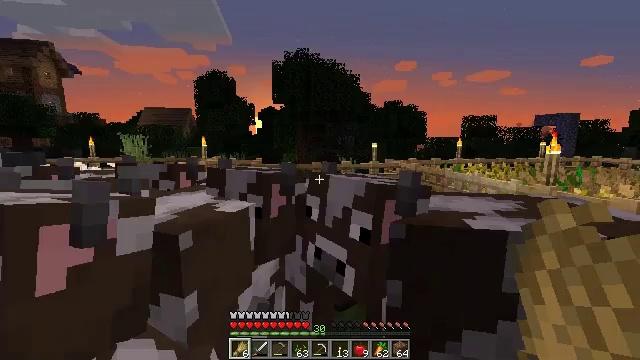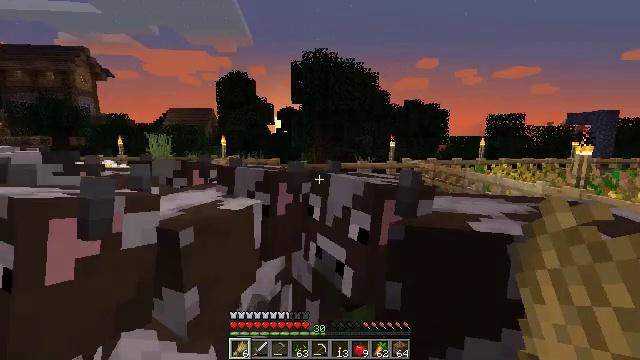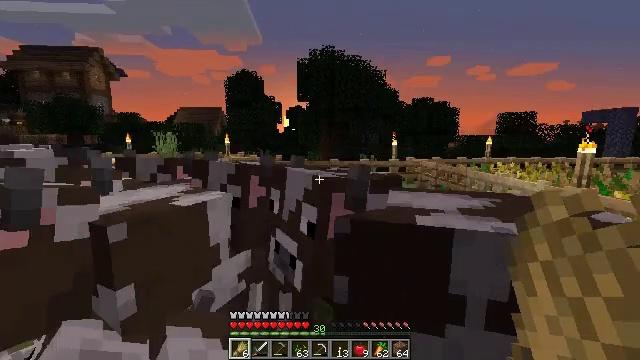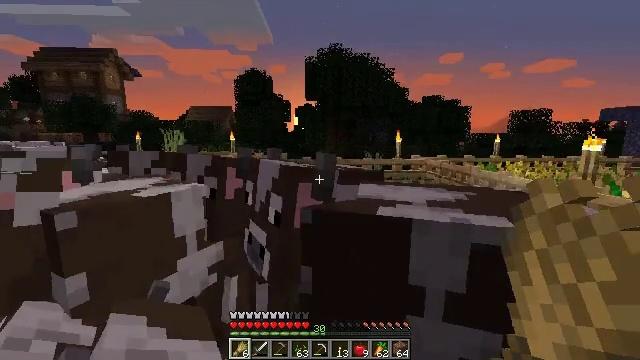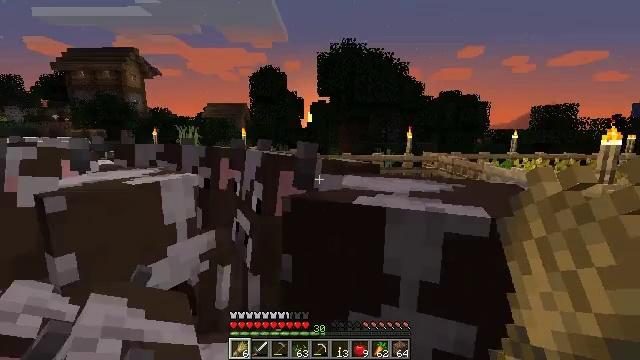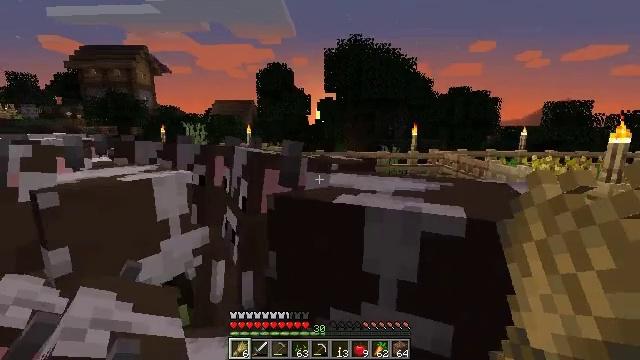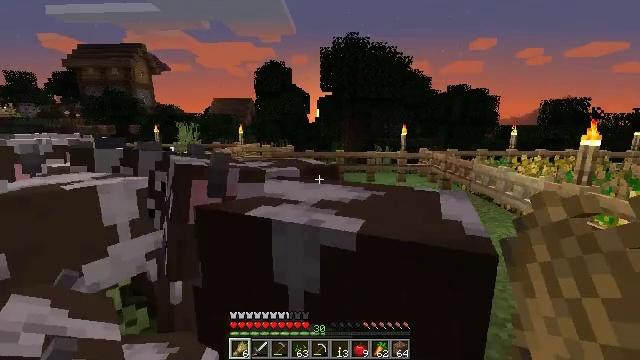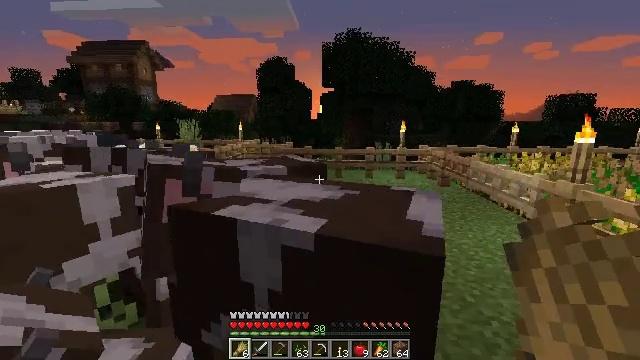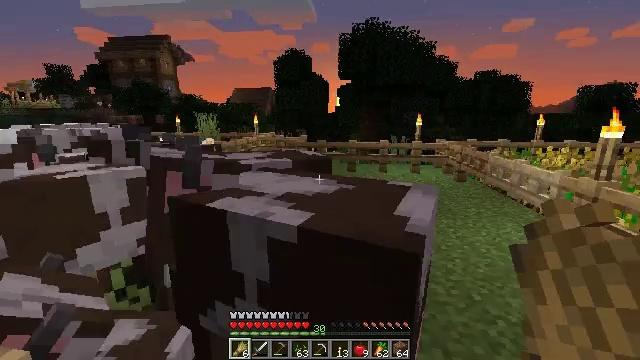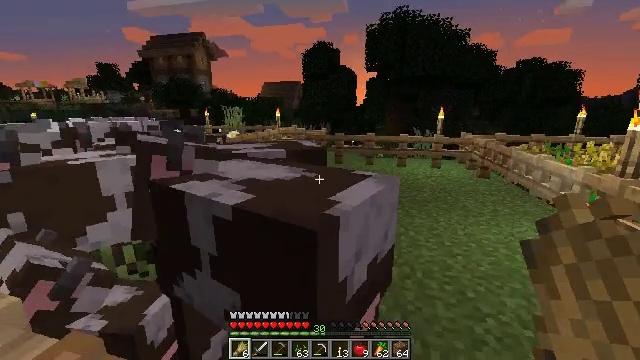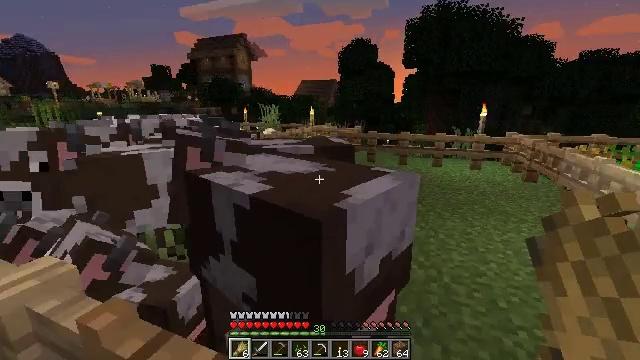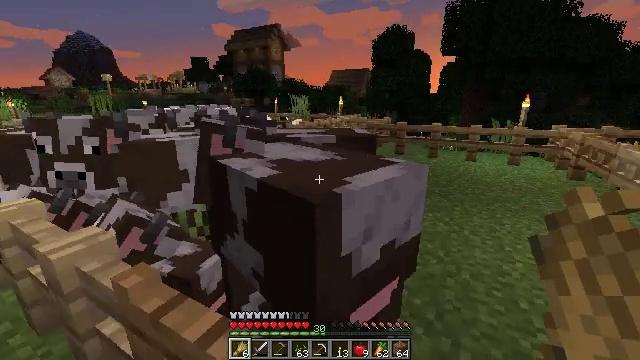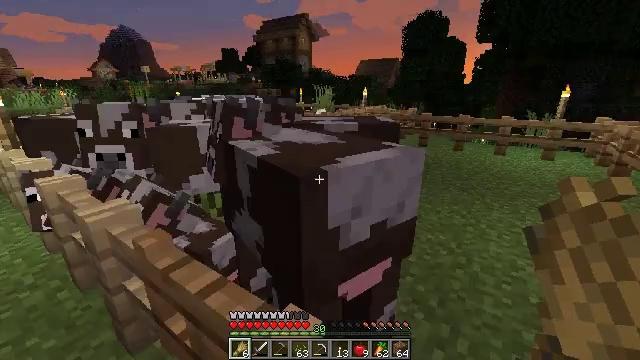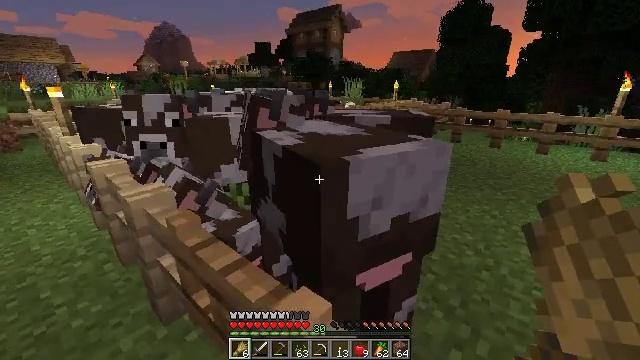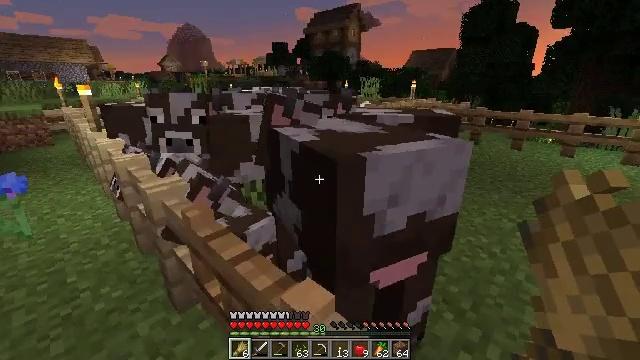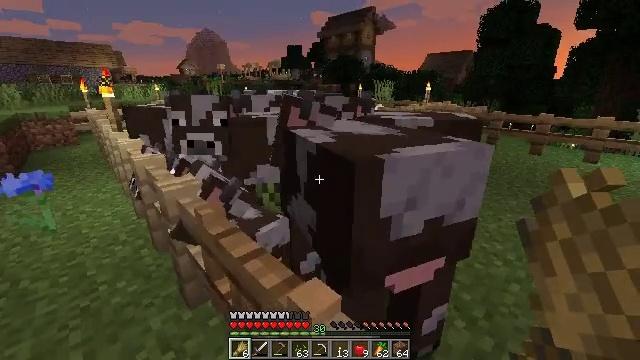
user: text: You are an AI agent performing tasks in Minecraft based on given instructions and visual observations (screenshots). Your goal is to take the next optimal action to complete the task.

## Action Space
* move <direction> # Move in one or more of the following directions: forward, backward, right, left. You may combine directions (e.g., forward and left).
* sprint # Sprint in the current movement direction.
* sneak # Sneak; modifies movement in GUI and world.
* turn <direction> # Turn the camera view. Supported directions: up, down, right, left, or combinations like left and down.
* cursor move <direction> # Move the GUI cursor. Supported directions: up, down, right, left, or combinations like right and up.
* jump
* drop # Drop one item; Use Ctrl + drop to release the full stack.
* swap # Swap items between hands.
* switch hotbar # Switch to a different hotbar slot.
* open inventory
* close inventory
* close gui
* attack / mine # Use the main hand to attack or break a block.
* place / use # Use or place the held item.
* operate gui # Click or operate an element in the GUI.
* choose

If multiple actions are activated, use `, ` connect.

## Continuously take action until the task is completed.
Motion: motion action
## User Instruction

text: Collect oak log for crafting.
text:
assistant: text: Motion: move forward and move right, turn left, use / place
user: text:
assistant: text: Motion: move forward and move right, turn left, use / place
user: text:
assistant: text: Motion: move right, turn left, use / place
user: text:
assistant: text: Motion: move right, turn left, use / place
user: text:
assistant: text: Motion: move right, turn left
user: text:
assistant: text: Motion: move right, use / place
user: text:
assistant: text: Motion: move right, use / place
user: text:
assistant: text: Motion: move right, turn left and down, use / place
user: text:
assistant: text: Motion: move right, turn left and down, use / place
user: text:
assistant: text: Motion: move right, turn left
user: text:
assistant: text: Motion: turn left and down
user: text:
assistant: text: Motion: turn left and down, use / place
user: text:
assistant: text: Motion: turn left and down, use / place
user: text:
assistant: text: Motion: turn left, use / place
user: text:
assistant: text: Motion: turn left, use / place
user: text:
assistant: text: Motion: move forward, turn left and up
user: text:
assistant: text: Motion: move forward, turn left and up
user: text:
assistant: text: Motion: move forward, turn left and up
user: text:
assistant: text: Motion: move forward, turn left and up
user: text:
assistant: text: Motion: move forward, turn left and up
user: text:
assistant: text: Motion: move forward, turn left
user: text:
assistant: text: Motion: move forward, turn left
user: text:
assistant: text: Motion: move forward, turn left
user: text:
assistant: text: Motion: move forward
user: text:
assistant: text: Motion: move forward
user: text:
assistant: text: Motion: move forward
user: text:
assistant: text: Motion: move forward
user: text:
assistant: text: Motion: move forward
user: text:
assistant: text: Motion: move forward
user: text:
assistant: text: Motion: move forward